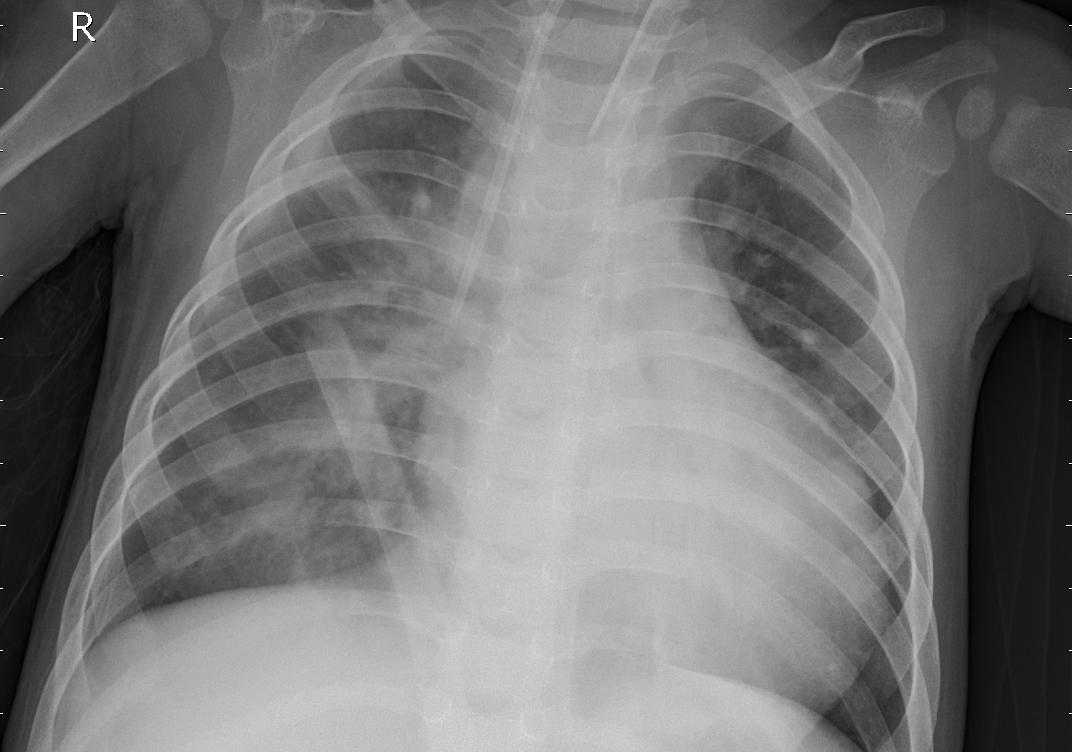
Diagnosis: PNEUMONIA